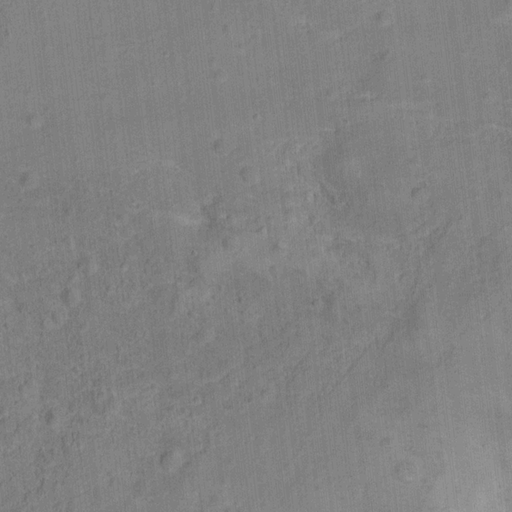
Classes present: Background